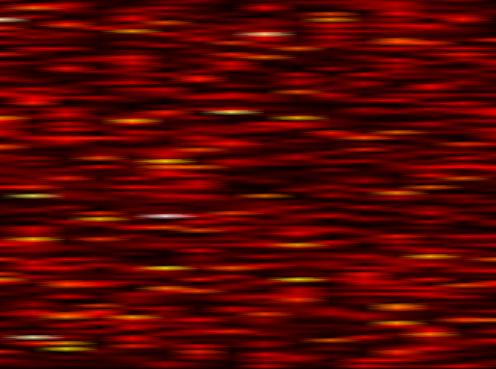
Label: WOLA